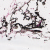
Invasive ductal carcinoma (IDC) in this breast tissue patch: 0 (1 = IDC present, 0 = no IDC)